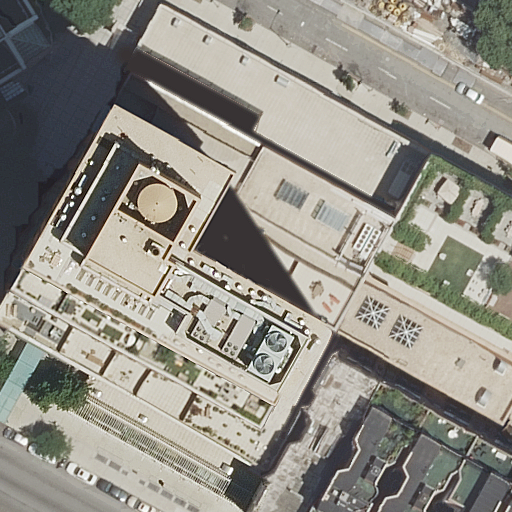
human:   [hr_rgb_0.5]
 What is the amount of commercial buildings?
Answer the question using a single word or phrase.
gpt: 0

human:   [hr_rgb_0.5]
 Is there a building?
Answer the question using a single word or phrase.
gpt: yes

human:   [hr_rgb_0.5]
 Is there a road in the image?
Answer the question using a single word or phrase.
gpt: yes

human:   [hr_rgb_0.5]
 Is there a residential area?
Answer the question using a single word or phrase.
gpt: yes

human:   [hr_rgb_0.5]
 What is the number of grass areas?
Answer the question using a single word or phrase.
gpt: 1

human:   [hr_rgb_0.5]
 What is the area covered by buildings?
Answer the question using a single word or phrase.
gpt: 1641m2

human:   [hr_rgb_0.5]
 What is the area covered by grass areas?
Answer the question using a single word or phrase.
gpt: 38m2

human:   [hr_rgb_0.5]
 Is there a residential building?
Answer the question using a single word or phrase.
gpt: yes

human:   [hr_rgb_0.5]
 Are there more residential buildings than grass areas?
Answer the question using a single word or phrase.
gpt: yes

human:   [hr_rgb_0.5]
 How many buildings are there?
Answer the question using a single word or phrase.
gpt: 7

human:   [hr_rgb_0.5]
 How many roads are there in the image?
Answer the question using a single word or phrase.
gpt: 5

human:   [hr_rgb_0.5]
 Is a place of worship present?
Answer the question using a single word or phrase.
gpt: yes

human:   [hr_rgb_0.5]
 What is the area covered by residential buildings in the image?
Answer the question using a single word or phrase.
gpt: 1202m2

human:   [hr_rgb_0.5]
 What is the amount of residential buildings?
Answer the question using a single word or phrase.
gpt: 6

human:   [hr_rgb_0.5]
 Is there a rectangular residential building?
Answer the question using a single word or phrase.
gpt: yes

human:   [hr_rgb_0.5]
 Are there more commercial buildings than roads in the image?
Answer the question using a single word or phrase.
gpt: no

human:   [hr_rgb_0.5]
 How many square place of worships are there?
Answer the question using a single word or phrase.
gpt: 0

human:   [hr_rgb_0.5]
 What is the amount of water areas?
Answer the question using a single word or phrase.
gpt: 0

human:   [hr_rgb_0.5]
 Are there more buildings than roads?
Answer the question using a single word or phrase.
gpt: yes

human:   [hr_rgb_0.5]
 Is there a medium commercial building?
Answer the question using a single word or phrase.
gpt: no

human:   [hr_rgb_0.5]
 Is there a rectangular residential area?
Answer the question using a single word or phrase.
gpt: no

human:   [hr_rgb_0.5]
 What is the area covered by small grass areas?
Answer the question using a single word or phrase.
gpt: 38m2

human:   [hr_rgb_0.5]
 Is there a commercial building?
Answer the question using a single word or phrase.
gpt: no

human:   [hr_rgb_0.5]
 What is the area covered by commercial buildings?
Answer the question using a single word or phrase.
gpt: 0m2

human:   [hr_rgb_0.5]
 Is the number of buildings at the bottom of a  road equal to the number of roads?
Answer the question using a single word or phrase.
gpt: no

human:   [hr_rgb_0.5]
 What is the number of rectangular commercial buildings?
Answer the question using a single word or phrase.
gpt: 0

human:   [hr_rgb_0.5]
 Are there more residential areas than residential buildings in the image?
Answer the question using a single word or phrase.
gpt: no

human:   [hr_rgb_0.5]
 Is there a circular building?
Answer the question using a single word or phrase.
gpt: no

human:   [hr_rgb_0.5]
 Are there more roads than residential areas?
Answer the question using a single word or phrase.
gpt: yes

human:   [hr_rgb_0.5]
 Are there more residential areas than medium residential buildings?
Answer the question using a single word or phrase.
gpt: no

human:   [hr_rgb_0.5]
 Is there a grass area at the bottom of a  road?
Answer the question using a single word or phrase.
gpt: no

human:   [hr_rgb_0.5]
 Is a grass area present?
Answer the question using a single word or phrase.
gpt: yes

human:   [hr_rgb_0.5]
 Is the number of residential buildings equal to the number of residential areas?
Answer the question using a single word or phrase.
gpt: no

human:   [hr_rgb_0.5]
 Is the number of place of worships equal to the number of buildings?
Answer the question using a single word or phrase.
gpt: no

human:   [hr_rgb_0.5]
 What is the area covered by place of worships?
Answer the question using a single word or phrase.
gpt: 438m2

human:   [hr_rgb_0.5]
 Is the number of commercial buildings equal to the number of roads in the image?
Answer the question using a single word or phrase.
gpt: no

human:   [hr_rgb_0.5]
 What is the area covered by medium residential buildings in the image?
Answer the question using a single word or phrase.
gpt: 1109m2

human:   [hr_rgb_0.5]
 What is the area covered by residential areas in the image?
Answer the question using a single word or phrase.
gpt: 3538m2

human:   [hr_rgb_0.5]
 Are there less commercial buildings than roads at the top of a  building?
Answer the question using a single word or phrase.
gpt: yes

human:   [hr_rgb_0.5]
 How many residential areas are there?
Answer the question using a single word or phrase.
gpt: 1

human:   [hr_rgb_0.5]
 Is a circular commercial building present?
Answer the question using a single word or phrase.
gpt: no

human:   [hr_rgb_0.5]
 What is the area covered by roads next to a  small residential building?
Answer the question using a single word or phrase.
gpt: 0m2

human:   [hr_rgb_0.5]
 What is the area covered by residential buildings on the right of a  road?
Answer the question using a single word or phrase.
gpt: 1202m2

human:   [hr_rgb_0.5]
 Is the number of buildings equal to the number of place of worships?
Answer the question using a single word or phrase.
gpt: no

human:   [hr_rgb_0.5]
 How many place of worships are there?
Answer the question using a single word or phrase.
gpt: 1

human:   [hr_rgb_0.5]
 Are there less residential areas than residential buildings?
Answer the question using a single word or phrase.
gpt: yes

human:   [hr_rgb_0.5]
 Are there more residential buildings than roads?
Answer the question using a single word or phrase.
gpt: yes

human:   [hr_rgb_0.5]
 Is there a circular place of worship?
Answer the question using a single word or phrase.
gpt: no

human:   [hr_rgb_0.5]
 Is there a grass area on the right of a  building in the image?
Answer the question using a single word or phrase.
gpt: yes

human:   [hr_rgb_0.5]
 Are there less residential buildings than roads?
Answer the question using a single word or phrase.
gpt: no

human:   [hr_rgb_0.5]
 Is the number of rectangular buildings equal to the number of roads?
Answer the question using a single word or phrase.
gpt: no

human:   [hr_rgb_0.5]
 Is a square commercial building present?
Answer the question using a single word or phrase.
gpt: no

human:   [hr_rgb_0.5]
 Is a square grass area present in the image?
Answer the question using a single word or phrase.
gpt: no

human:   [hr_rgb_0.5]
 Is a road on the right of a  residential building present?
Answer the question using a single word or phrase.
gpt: yes

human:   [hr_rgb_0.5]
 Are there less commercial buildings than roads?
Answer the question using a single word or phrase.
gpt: yes

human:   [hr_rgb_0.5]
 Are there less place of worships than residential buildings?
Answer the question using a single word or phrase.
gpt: yes

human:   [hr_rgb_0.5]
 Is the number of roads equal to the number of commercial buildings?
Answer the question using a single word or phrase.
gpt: no

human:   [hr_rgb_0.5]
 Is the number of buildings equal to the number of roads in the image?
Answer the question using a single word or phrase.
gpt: no

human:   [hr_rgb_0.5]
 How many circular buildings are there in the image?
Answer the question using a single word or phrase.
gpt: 0

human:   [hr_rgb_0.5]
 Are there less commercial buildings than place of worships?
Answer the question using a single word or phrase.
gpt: yes

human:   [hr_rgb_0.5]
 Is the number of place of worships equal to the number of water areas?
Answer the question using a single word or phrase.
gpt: no

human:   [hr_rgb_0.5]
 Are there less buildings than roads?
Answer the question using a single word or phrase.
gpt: no

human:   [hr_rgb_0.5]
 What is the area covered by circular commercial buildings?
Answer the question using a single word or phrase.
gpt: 0m2

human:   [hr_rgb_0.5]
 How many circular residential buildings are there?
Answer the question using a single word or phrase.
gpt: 0